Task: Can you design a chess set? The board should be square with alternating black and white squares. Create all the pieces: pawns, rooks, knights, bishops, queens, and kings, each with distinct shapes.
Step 1097:
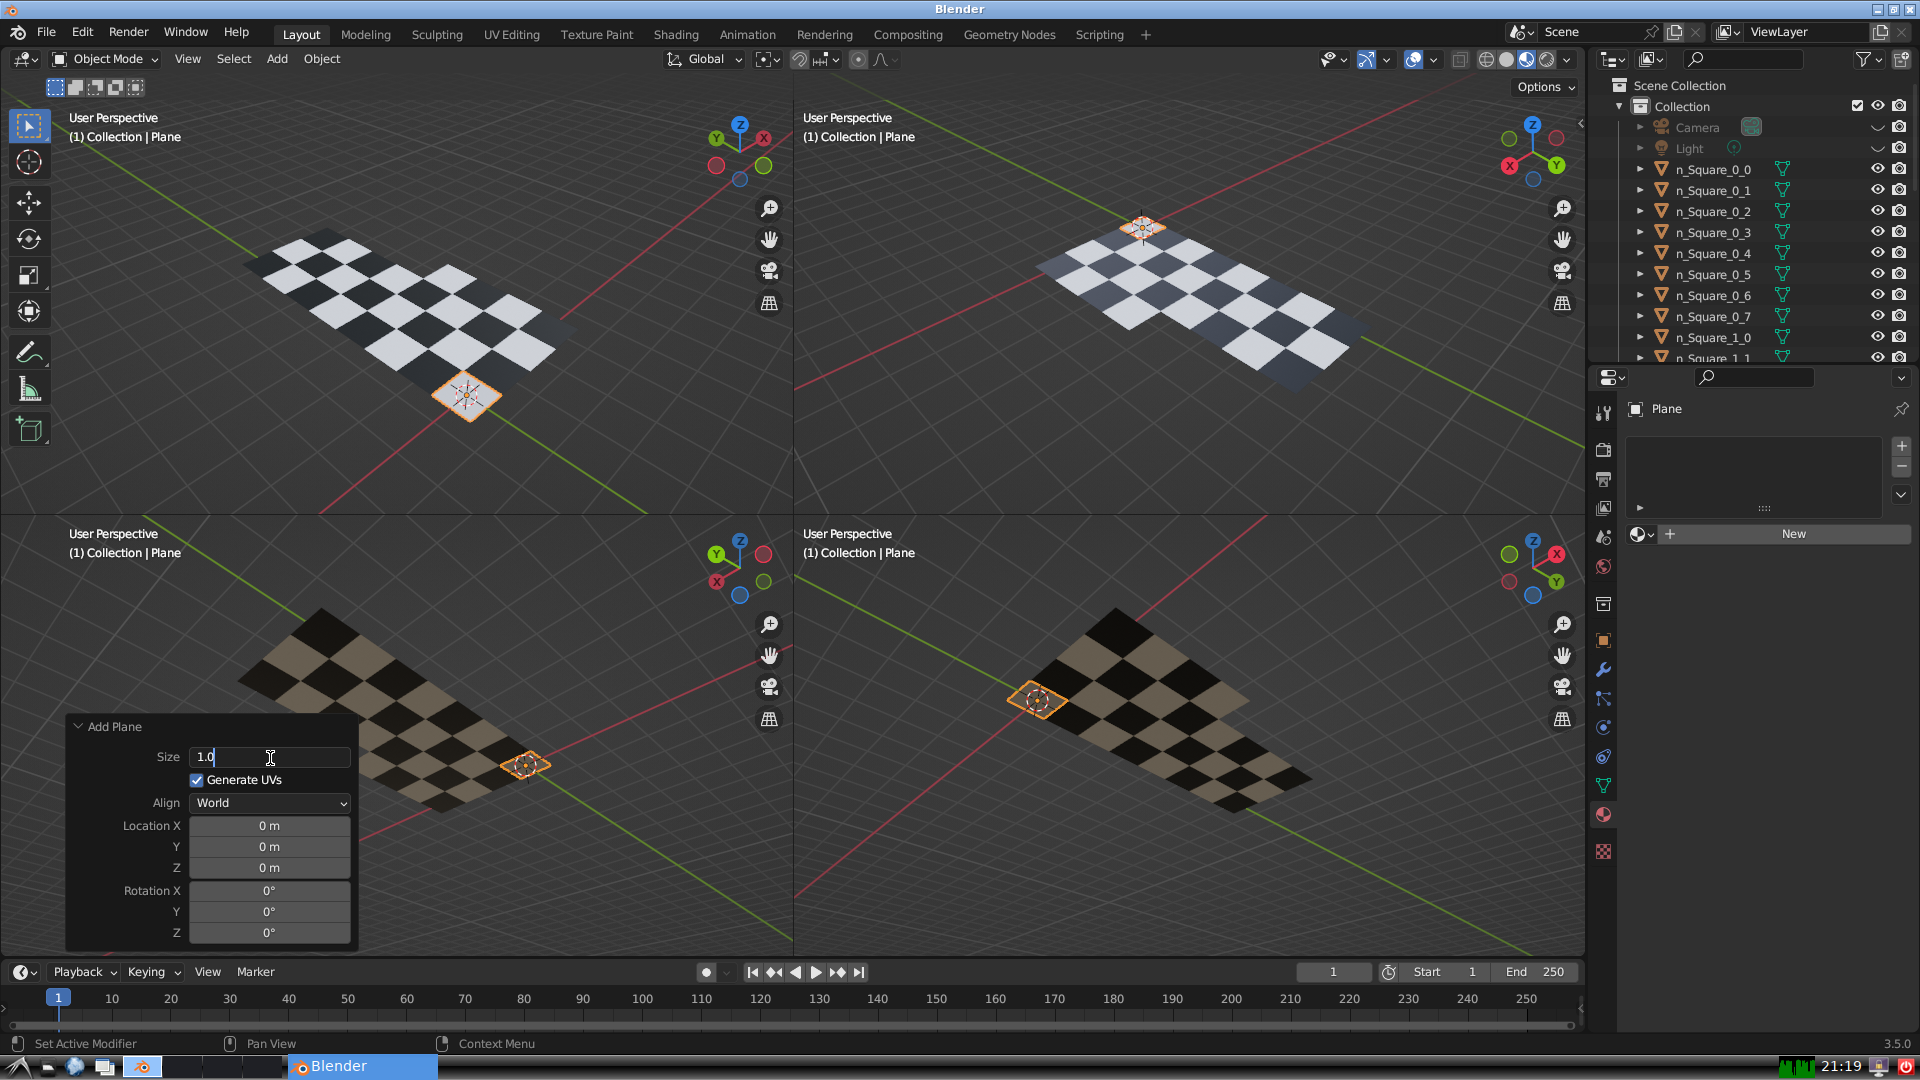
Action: {"key_press": ['Return']}